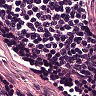
Metastatic tissue present: no